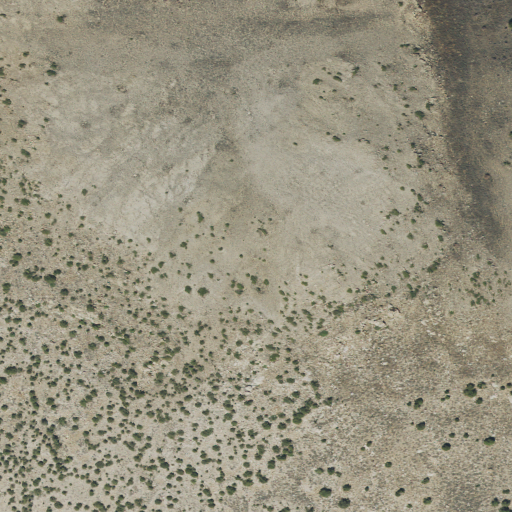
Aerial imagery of mountain in Utah named Dennis Hill containing shrub and evergreen forest